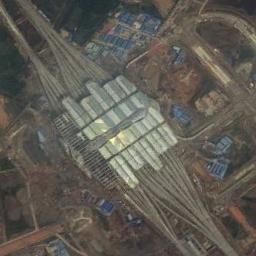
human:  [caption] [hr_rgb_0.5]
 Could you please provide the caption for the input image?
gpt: The railway station has lots of railways and a big building .

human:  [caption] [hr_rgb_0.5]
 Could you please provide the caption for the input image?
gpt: The railway station is on the bare land next to some buildings .

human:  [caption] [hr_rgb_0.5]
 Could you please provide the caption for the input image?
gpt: There are many buildings beside the railway station .

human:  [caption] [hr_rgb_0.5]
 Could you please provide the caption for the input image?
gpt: There is a railway station under construction in the suburbs .

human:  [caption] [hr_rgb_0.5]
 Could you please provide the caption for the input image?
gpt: There are some brown bare land around the white railway station .